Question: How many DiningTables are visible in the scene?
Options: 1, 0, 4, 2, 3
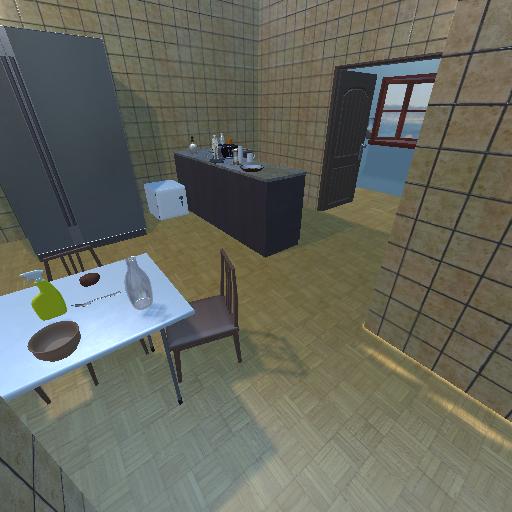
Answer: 1